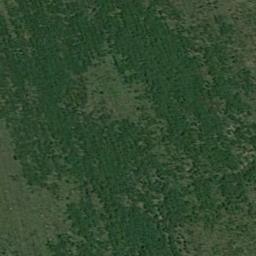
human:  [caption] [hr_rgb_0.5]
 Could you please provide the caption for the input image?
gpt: This meadow has different sparsity in different places .

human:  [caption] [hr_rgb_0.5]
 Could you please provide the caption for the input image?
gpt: There is no grass in some parts of the meadow .

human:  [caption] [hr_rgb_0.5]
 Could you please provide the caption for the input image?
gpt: The entire image is dominated by grass .

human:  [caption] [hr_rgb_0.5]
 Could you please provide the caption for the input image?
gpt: The meadow is full of green grass .

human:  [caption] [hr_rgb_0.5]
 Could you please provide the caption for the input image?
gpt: A dense meadow with many green grass .